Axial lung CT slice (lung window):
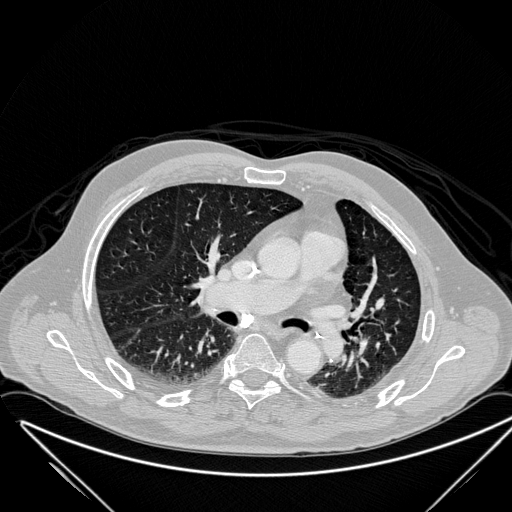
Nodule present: no